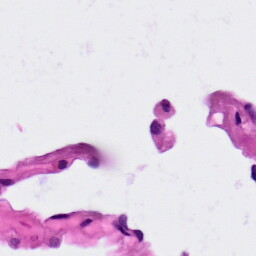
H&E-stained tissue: Lung